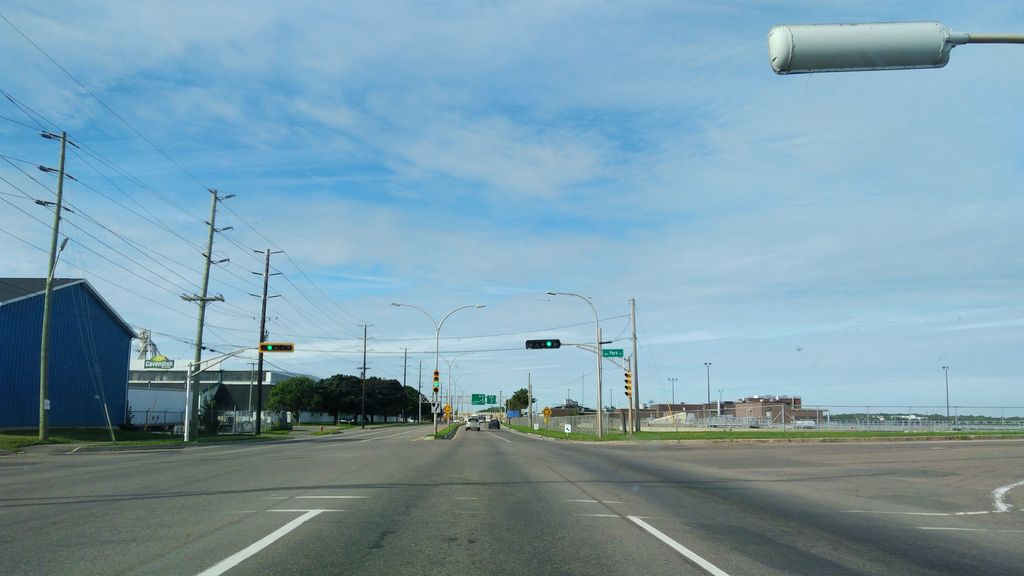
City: charlottetown